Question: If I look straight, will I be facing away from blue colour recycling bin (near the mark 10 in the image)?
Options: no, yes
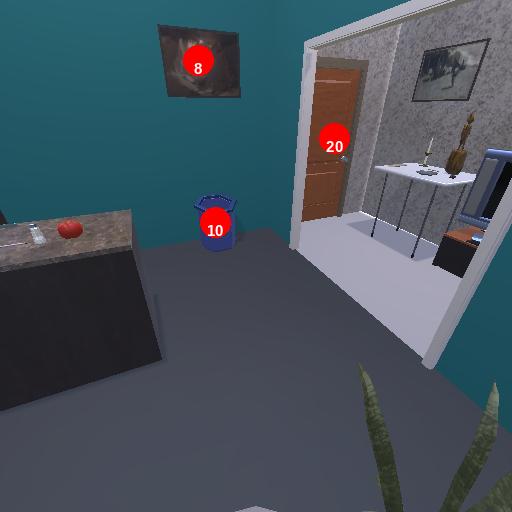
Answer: no